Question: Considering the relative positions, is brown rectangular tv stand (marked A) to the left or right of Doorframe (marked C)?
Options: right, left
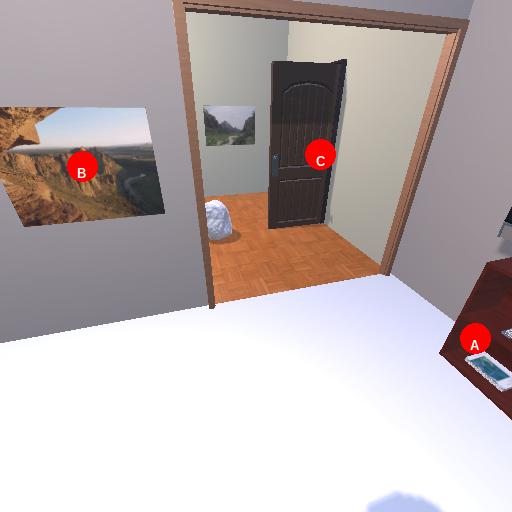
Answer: right